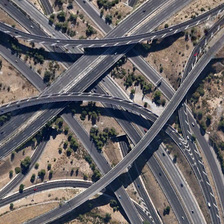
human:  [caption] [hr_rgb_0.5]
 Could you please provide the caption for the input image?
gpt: many sparse green trees are near a viaduct .

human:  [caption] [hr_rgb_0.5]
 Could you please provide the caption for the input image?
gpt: many sparse green trees are near a viaduct .

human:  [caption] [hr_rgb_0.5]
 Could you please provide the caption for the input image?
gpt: many sparse green trees are near a viaduct .

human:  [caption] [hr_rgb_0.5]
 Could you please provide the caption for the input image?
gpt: many sparse green trees are near a viaduct .

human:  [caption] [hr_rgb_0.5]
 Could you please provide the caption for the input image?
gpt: many sparse green trees are near a viaduct .